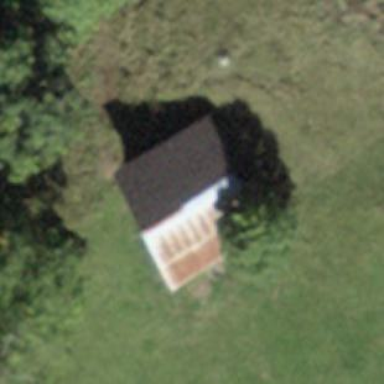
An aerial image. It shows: Farm auxiliary building.